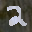
Label: 2